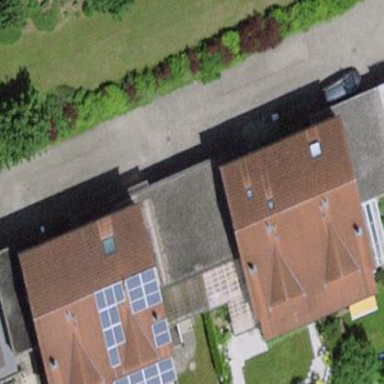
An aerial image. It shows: Group of garages.